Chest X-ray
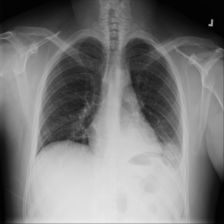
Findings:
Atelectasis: negative
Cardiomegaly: negative
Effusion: negative
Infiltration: negative
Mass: negative
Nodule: negative
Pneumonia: negative
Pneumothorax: negative
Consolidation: positive
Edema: negative
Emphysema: negative
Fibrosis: negative
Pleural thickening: negative
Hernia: negative